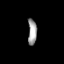
Tissue: prostate
Cell type: T cells
Senescence score: 0.3412
Nuclear area (px): 221
Mean DAPI intensity: 161.036